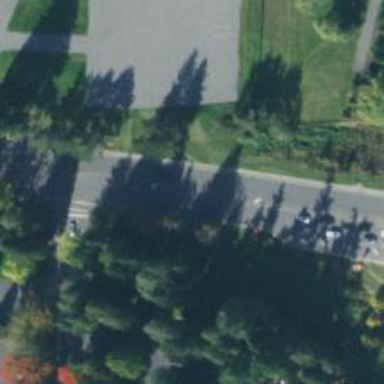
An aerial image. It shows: Secondary road with asphalt surface.